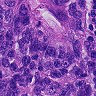
Metastatic tissue present: yes